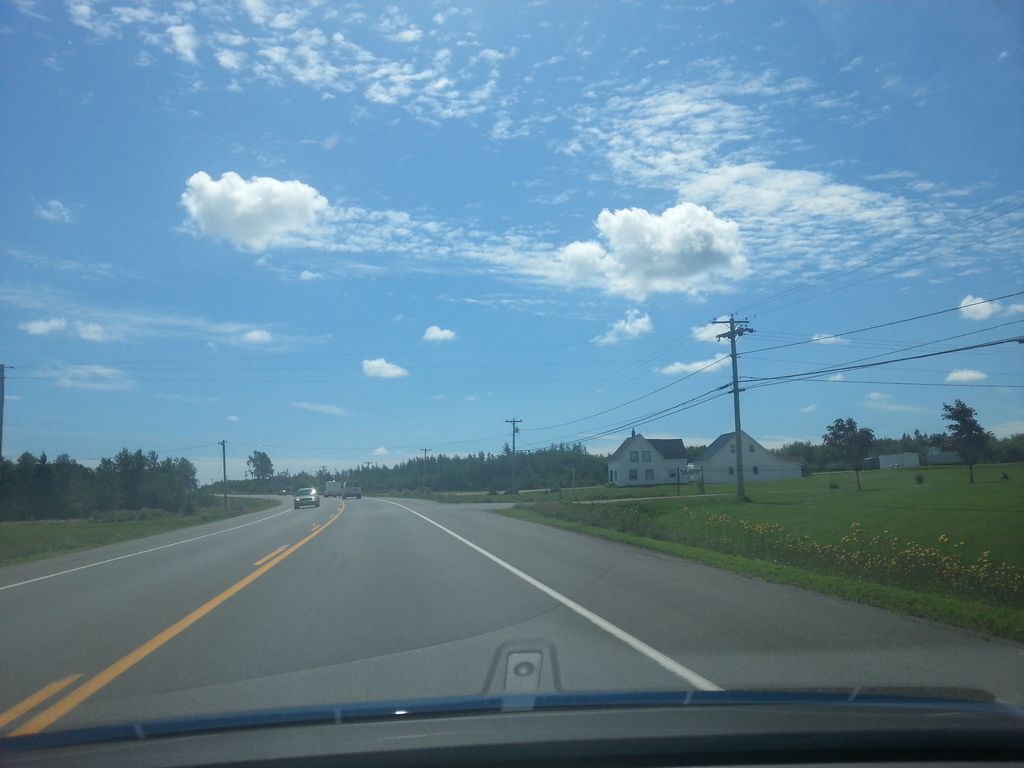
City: charlottetown